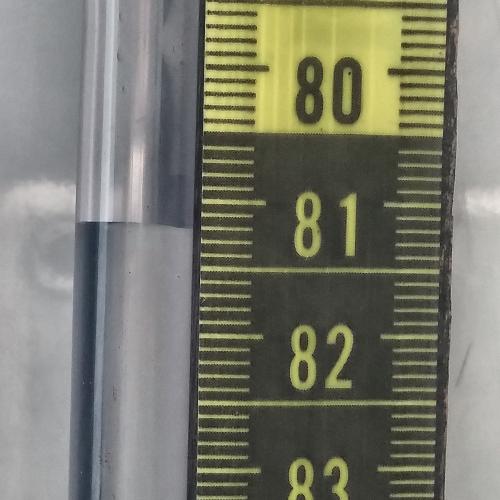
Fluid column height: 81.2 cm